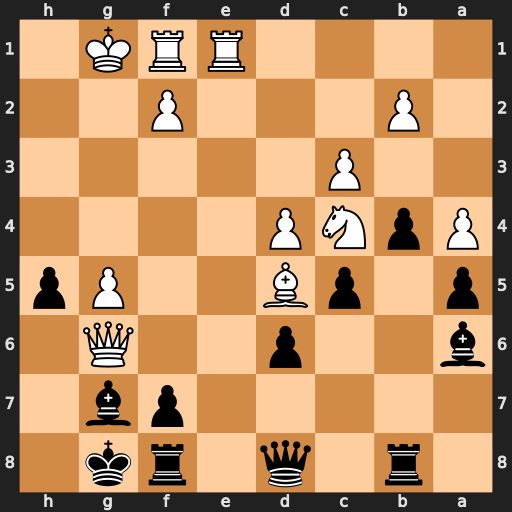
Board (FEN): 1r1q1rk1/5pb1/b2p2Q1/p1pB2Pp/PpNP4/2P5/1P3P2/4RRK1
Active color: b
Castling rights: -
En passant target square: -
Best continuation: Bxc4 Bxc4 d5 Qxh5 dxc4